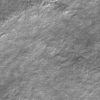
Label: not_dusty